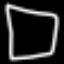
Label: square